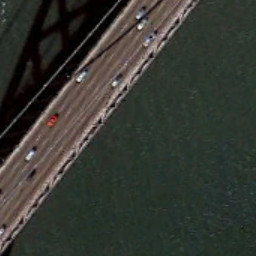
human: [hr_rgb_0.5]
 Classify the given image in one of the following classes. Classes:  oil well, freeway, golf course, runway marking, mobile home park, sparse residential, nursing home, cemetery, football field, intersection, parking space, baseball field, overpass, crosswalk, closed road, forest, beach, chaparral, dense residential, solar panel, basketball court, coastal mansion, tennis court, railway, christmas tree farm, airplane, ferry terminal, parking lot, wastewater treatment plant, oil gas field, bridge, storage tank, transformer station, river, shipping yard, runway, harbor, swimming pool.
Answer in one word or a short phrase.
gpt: bridge